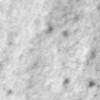
Label: no_change